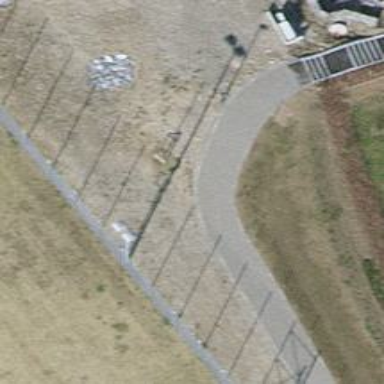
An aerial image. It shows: Path with pebblestone surface.